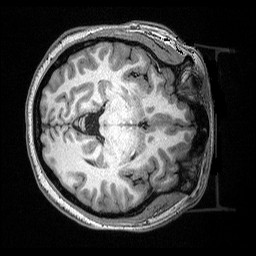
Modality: T1w
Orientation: axial
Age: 26
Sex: female
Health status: healthy
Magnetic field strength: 3 T
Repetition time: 2.53 s
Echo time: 0.00331 s